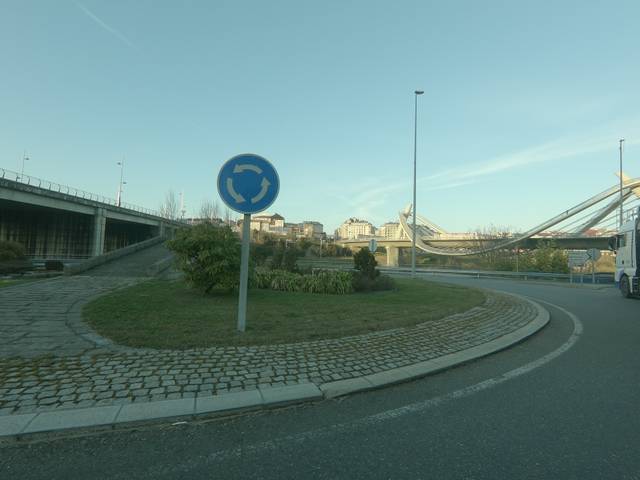
Region: Spain
Coordinates: 42.345, -7.875